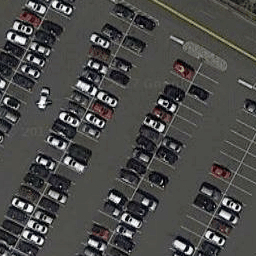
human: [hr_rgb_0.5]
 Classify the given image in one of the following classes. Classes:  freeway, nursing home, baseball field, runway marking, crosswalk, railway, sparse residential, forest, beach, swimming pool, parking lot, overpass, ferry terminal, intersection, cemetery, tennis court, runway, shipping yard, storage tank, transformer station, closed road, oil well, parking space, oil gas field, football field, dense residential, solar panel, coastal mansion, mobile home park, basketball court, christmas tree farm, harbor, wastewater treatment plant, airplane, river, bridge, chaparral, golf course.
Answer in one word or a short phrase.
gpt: parking lot